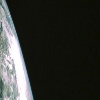
Label: space